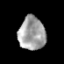
Tissue: prostate
Cell type: T cells
Senescence score: 0.353
Nuclear area (px): 883
Mean DAPI intensity: 160.451